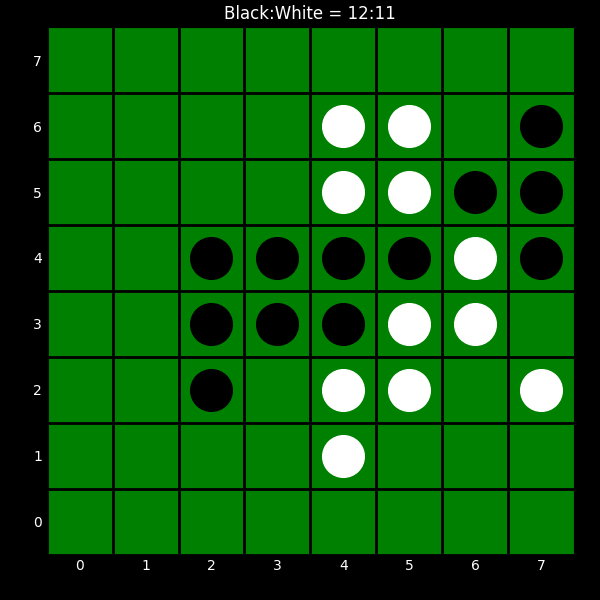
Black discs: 12
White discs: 11